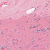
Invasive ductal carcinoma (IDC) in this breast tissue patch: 0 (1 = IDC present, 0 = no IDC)